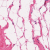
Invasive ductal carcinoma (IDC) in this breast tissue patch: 0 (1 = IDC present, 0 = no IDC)